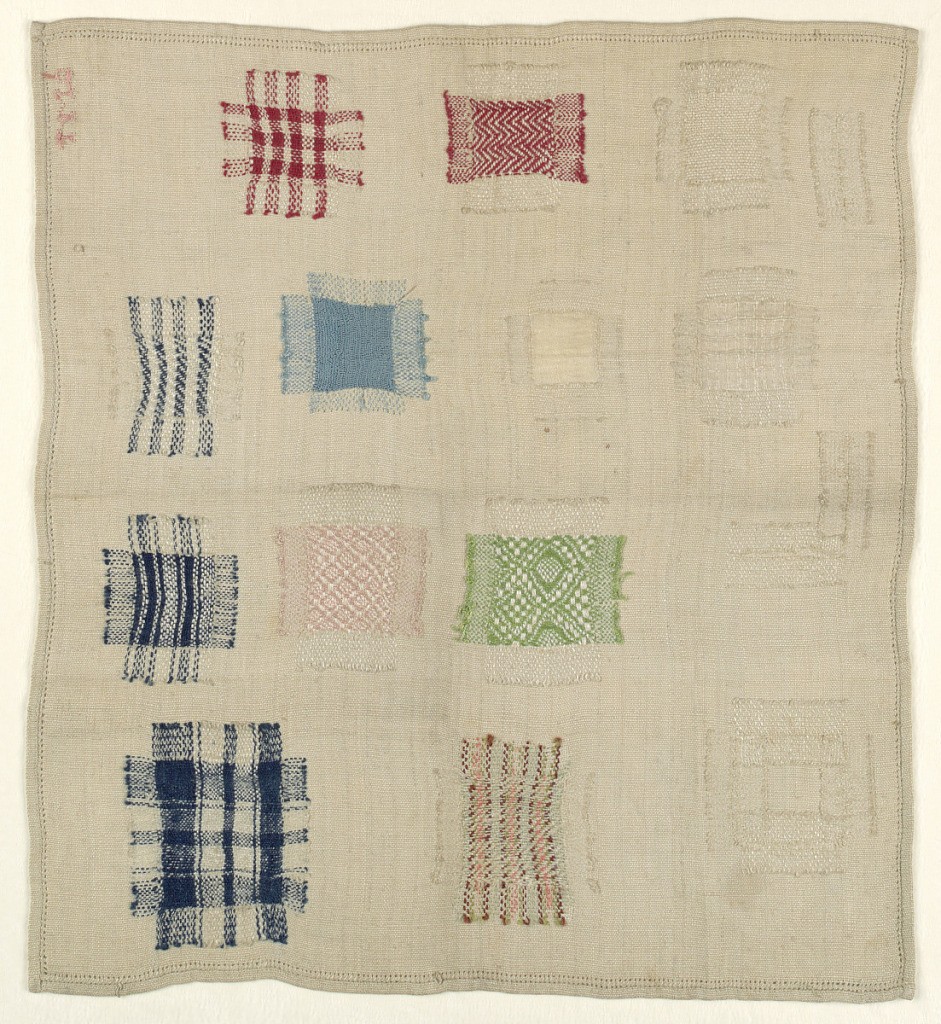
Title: Darning sampler
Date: late 19th century
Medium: linen, wool, silk Technique: embroidered in running and cross stitches on plain weave foundation
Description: Fifteen darning patches.